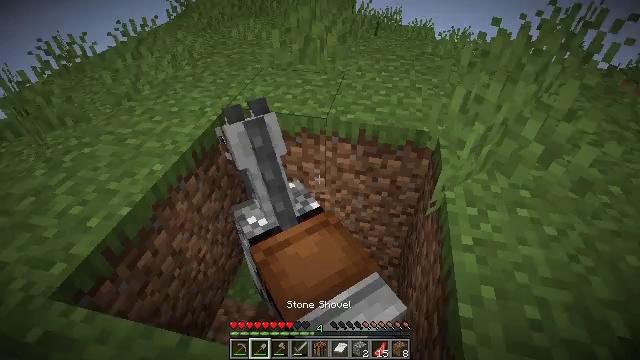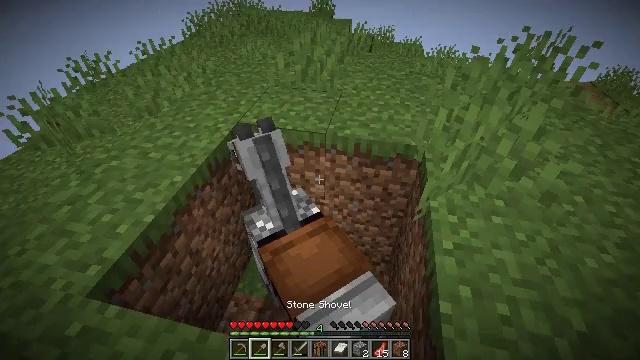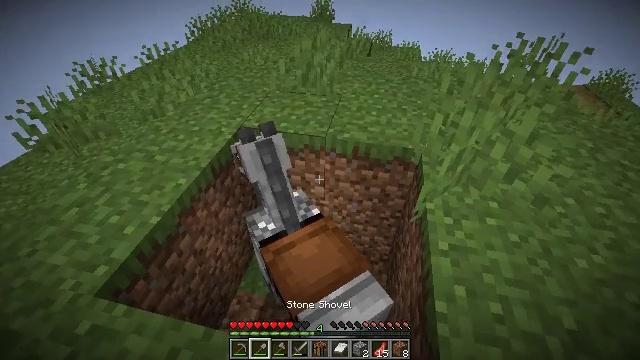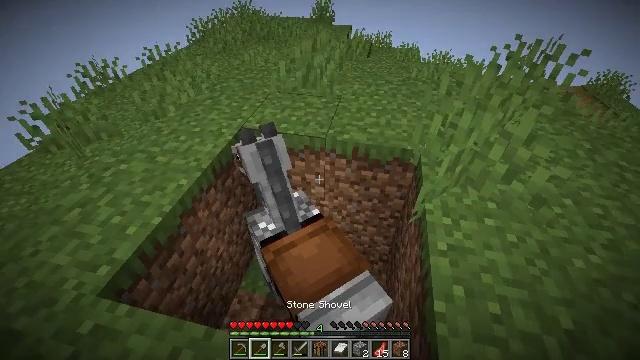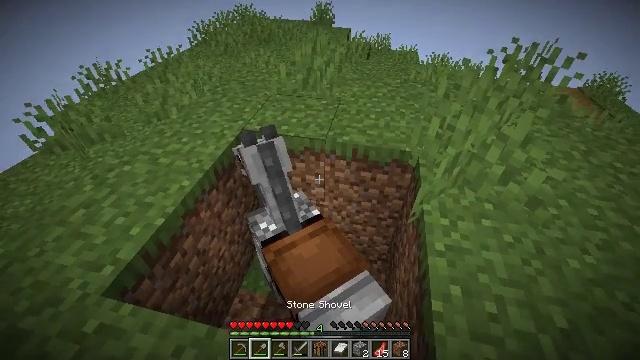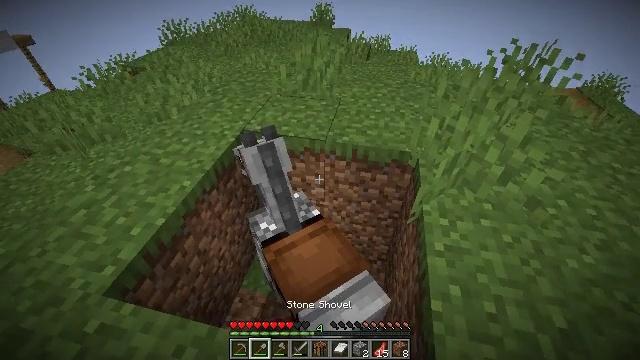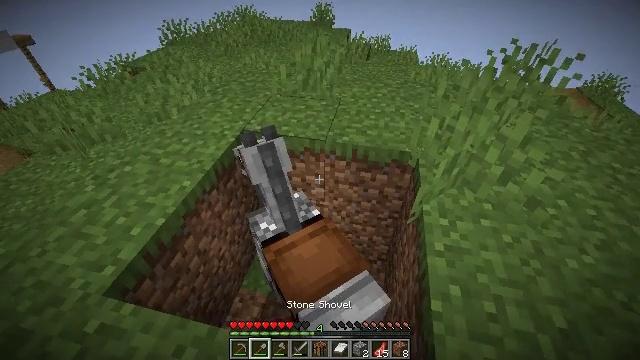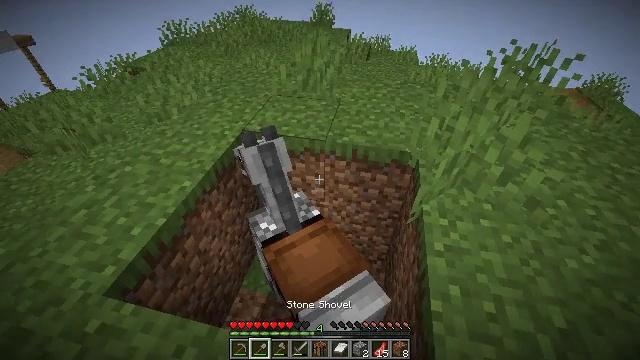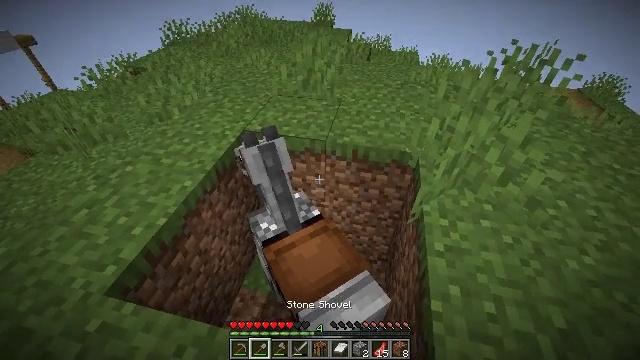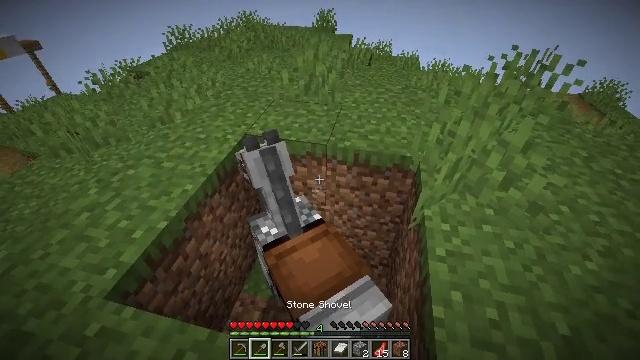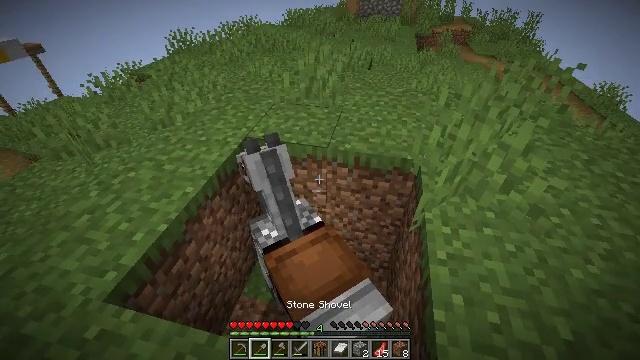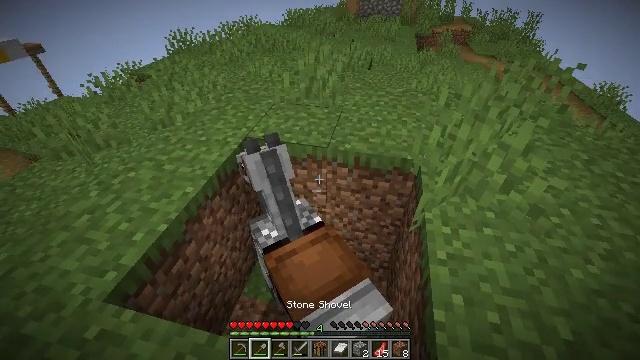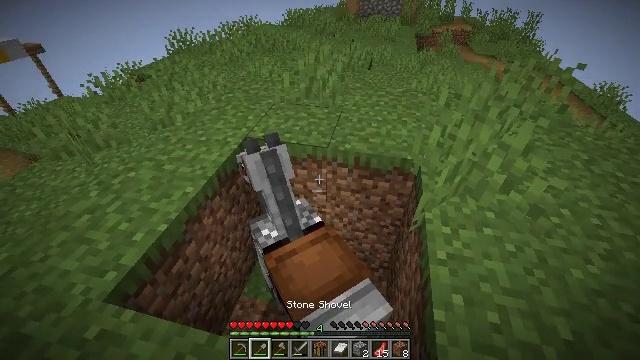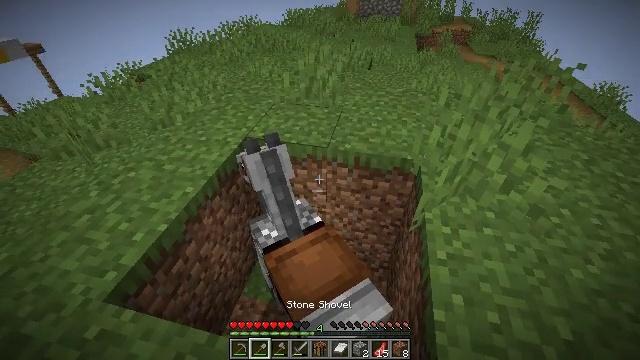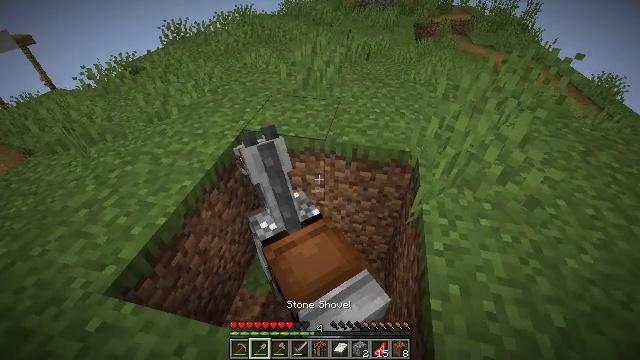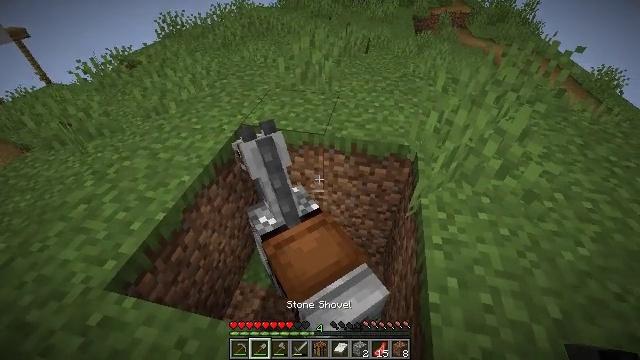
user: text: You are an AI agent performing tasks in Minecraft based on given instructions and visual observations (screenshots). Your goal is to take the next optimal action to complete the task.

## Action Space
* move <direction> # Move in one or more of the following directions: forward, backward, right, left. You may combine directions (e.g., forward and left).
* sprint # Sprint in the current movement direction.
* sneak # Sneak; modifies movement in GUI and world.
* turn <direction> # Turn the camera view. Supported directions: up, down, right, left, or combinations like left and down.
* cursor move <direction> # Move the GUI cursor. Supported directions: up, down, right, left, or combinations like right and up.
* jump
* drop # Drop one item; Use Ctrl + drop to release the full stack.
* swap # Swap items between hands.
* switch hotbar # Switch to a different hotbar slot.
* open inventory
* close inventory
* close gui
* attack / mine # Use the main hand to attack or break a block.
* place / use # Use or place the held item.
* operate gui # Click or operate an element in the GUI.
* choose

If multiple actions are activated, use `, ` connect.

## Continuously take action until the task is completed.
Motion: motion action
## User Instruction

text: Harvest the mature beetroots.
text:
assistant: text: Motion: attack / mine
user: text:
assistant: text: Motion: attack / mine
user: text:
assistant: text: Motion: attack / mine
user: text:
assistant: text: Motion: attack / mine
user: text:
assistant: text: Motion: attack / mine
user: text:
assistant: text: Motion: attack / mine
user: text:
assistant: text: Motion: attack / mine
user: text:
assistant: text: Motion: attack / mine
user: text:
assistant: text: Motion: attack / mine
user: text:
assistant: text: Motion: attack / mine
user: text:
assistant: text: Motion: attack / mine
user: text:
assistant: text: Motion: attack / mine
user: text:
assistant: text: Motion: attack / mine
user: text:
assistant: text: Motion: turn down, attack / mine
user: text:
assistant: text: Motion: turn down, attack / mine
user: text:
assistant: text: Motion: turn down, attack / mine
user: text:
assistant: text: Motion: attack / mine
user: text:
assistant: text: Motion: attack / mine
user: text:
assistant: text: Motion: attack / mine
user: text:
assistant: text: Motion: attack / mine
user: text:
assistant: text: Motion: turn left, attack / mine
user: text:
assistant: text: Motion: turn left and up, attack / mine
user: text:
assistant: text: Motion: turn left and up, attack / mine
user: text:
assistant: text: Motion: turn left and up, attack / mine
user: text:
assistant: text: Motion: turn left and up, attack / mine
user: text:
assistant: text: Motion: turn right, attack / mine
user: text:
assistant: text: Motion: attack / mine
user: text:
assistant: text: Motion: move left, attack / mine
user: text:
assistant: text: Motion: move left, attack / mine
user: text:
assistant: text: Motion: move left, turn right, attack / mine